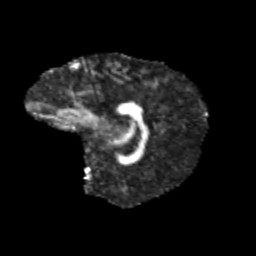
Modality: FA
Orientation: sagittal
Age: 11
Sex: male
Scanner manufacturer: siemens
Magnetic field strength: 3 T
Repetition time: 3.8 s
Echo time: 0.07 s